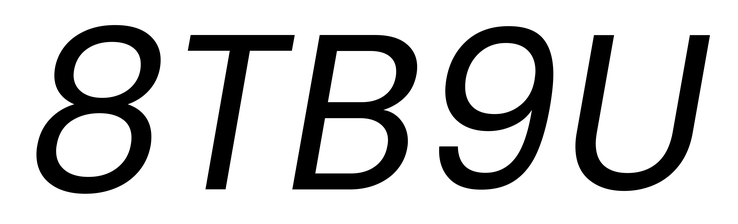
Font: Poppins-Italic